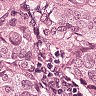
Metastatic tissue present: yes